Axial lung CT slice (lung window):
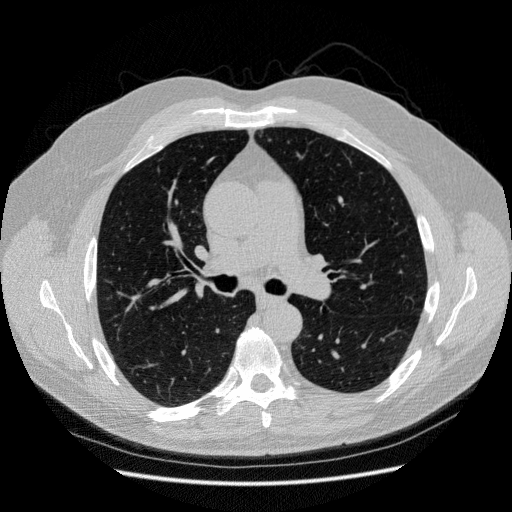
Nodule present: no